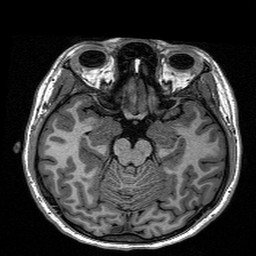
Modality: T1w
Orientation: coronal
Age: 25
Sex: female
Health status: healthy
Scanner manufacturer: siemens
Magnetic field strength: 1.5 T
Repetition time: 2.73 s
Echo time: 0.00357 s